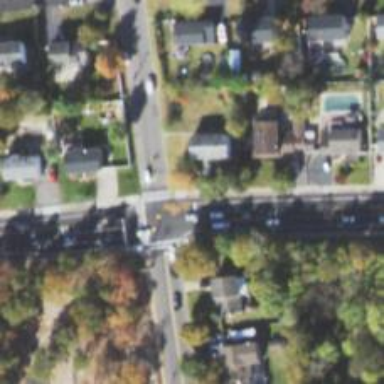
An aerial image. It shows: Marked road crossing.